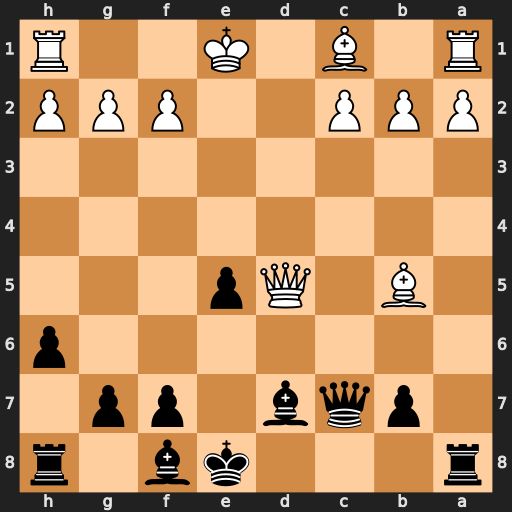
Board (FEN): r3kb1r/1pqb1pp1/7p/1B1Qp3/8/8/PPP2PPP/R1B1K2R
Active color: b
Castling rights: KQkq
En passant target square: -
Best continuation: Qa5+ Bd2 Qxb5 Qxb5 Bxb5